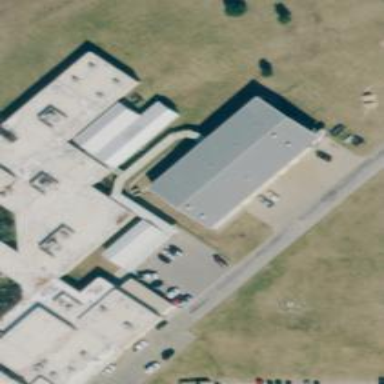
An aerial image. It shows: School building.